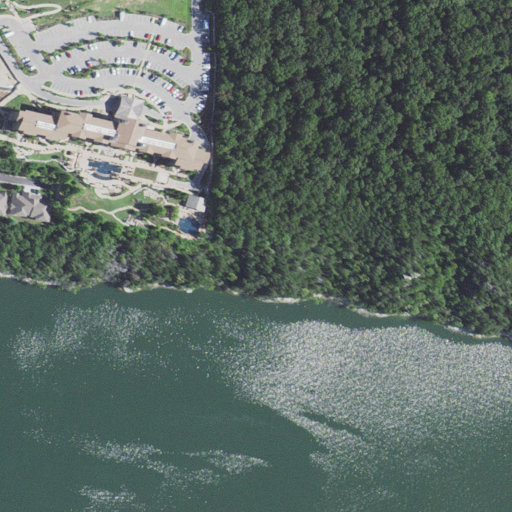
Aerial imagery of cliff(s) in Missouri named Red Bluff containing open water, deciduous forest, mixed forest, medium intensity development, high intensity development, evergreen forest, open development, and low intensity development